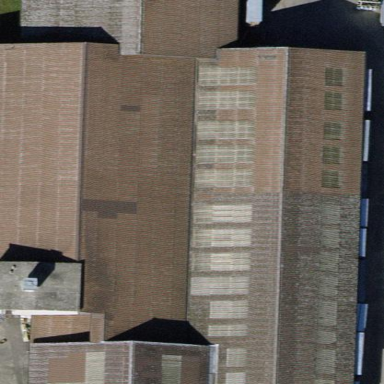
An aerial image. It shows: Industrial building with gabled roof.